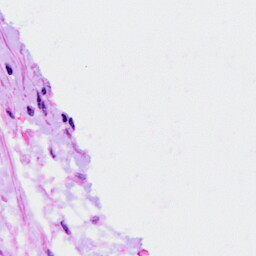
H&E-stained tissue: Ovarian